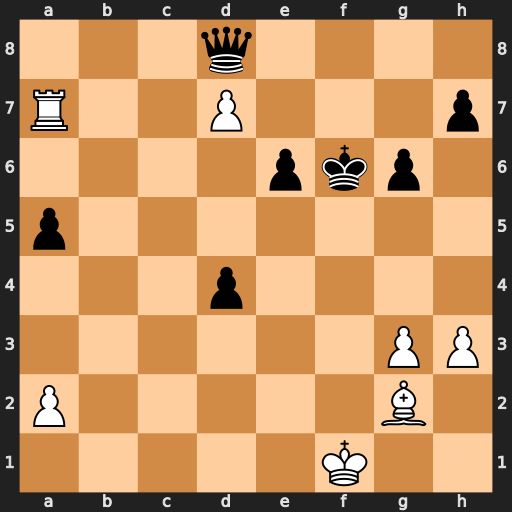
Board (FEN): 3q4/R2P3p/4pkp1/p7/3p4/6PP/P5B1/5K2
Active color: w
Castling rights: -
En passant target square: -
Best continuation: Bc6 Ke7 Ra8 Qxa8 Bxa8